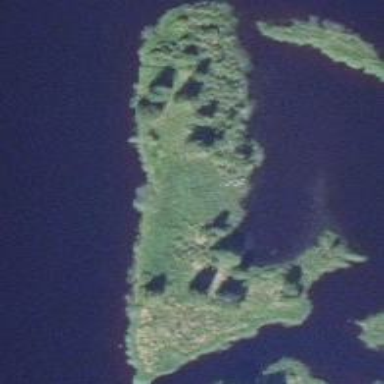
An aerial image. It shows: Islet.